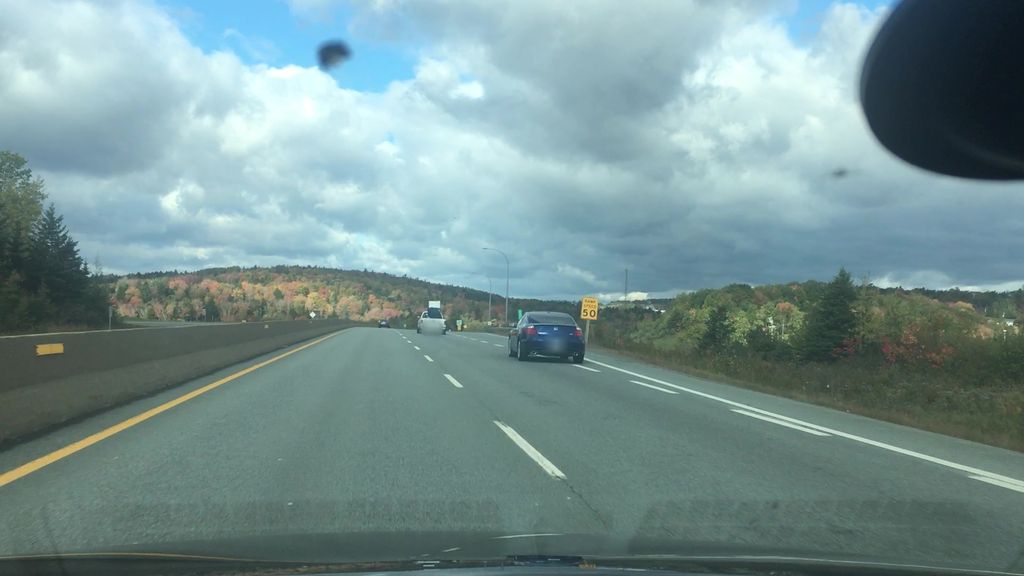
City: halifax